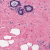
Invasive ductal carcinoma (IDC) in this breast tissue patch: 0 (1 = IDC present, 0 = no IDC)